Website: walmart
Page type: payment
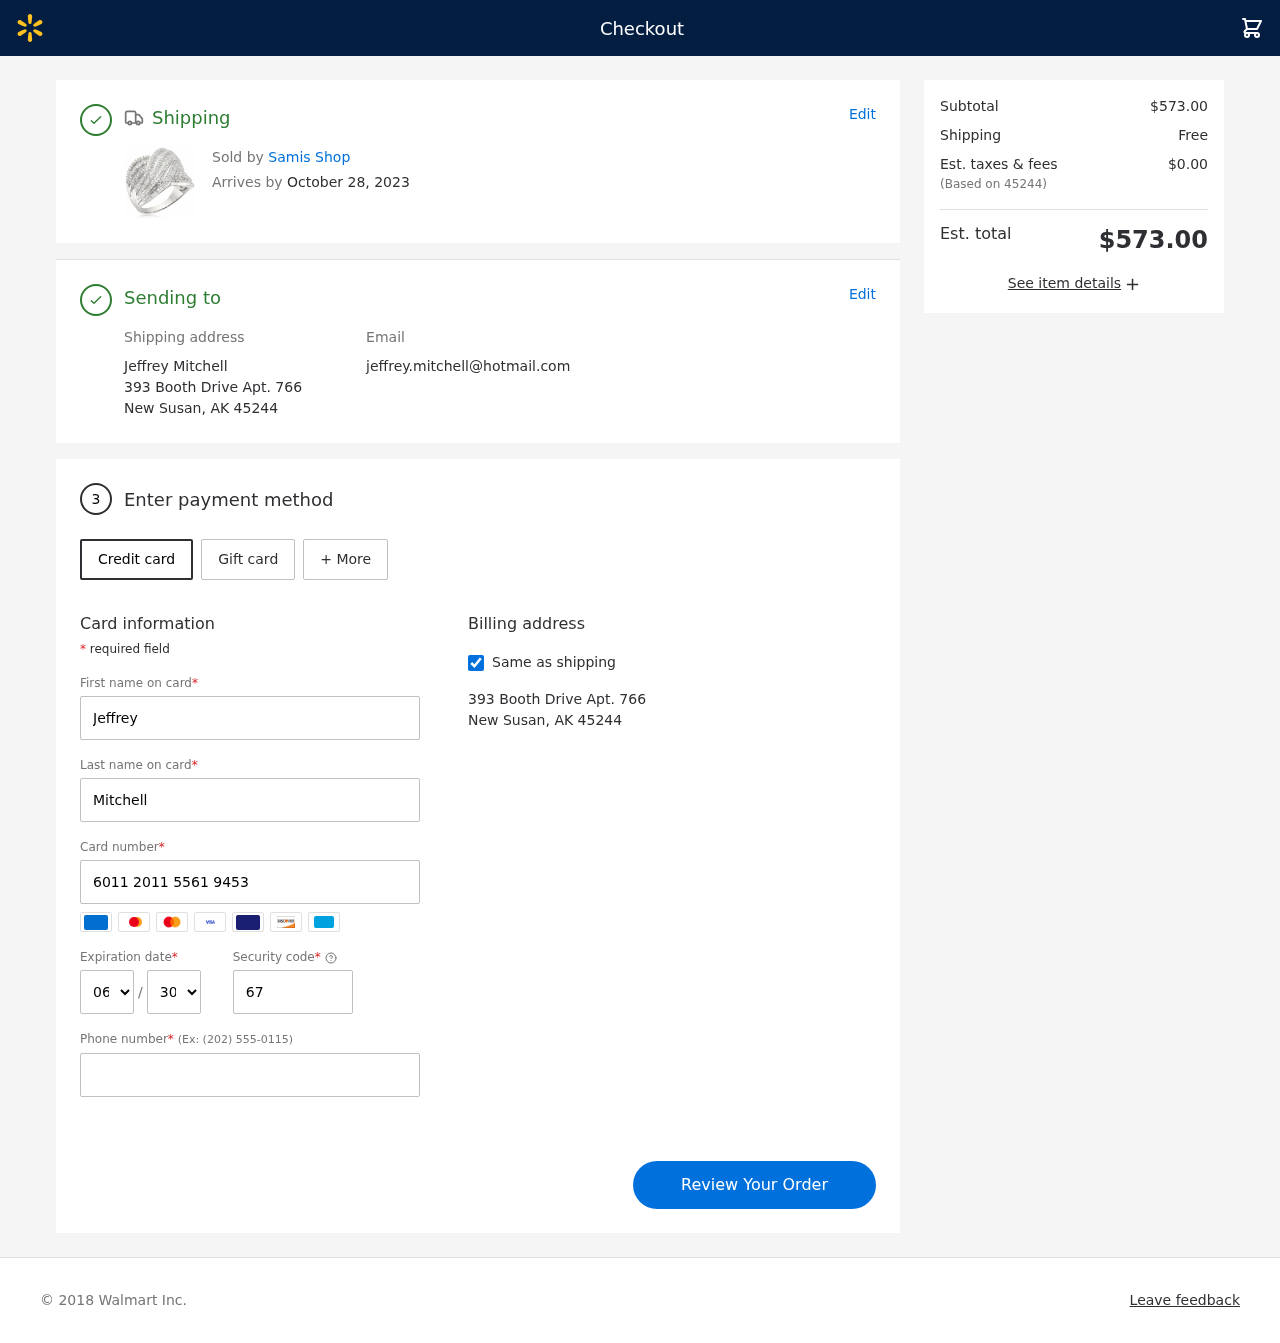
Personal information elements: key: PII_CARD_CVV
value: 678
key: PII_CARD_EXPIRY_MONTH
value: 06
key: PII_CARD_EXPIRY_YEAR
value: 30
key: PII_CARD_NUMBER
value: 6011 2011 5561 9453
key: PII_CITY_STATE_ZIP
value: New Susan, AK 45244
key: PII_EMAIL
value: jeffrey.mitchell@hotmail.com
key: PII_FIRSTNAME
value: Jeffrey
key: PII_FULLNAME
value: Jeffrey Mitchell
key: PII_LASTNAME
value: Mitchell
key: PII_PHONE
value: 6077262341
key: PII_POSTCODE
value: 45244
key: PII_STREET
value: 393 Booth Drive Apt. 766
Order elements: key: ORDER_DELIVERY_DATE
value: October 28, 2023
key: ORDER_SUBTOTAL
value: $573.00
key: ORDER_SHIPPING_COST
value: Free
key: ORDER_TAX
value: $0.00
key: ORDER_TOTAL
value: $573.00